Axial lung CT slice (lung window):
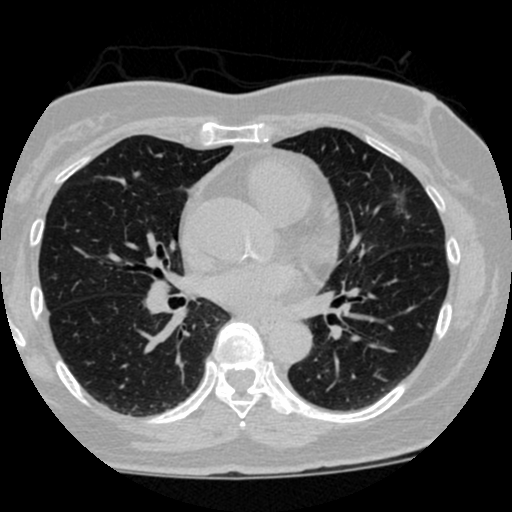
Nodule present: yes
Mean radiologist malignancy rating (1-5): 2.5